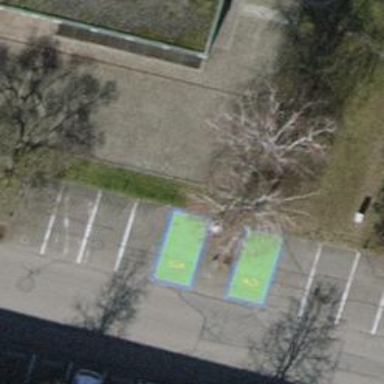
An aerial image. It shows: Charging station.